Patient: sex M, age 61
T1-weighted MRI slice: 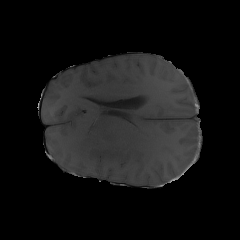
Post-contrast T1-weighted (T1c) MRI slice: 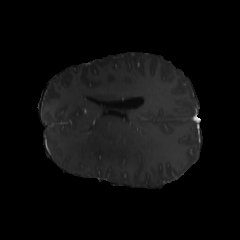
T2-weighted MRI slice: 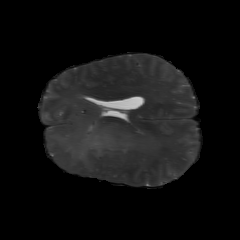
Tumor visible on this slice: yes
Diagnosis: Glioblastoma, IDH-wildtype
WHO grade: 4